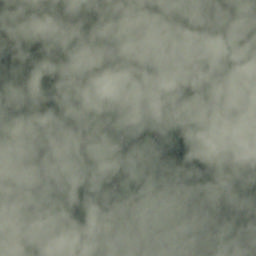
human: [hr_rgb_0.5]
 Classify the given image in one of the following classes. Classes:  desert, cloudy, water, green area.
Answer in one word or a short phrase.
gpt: cloudy